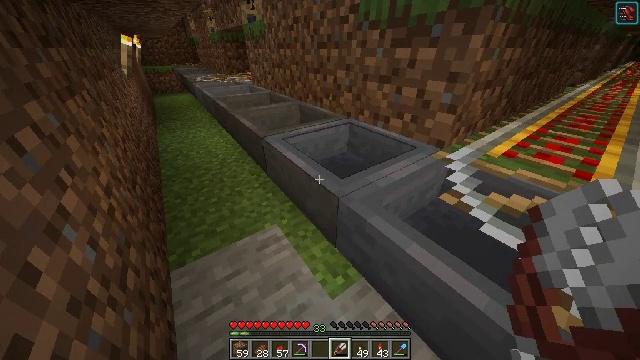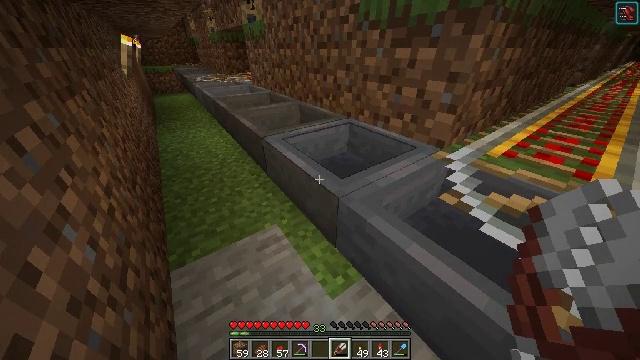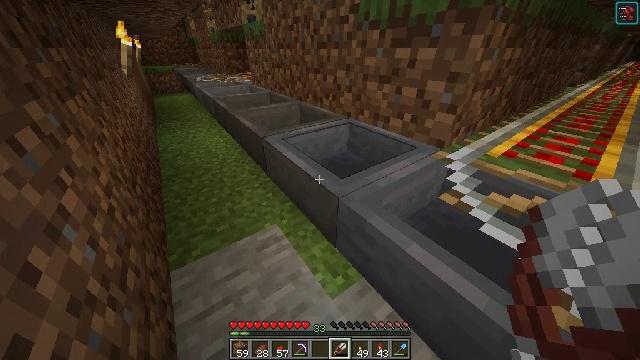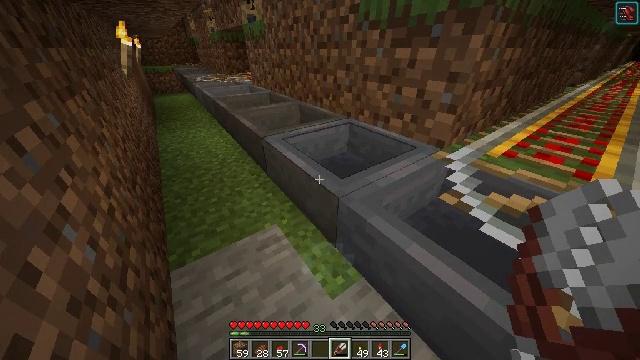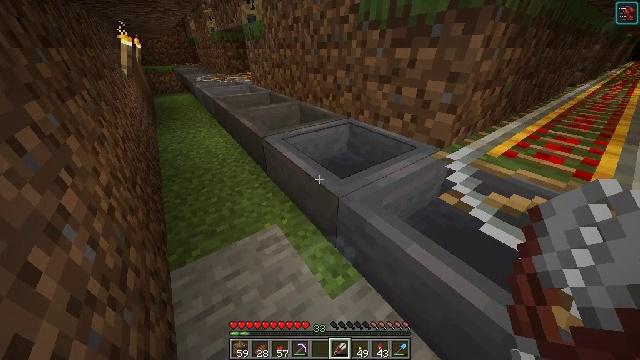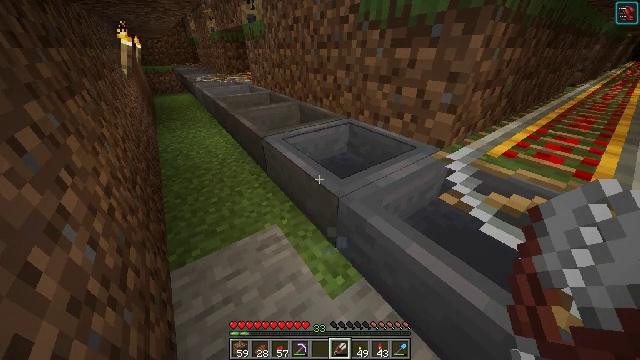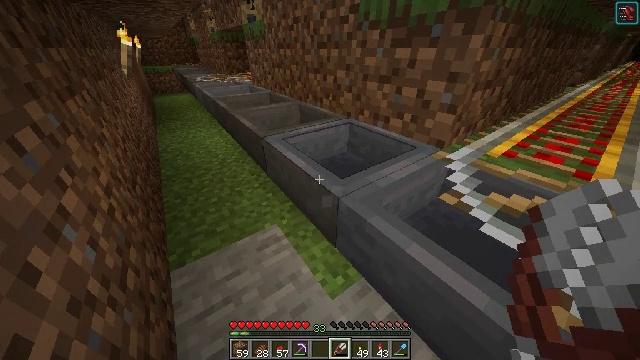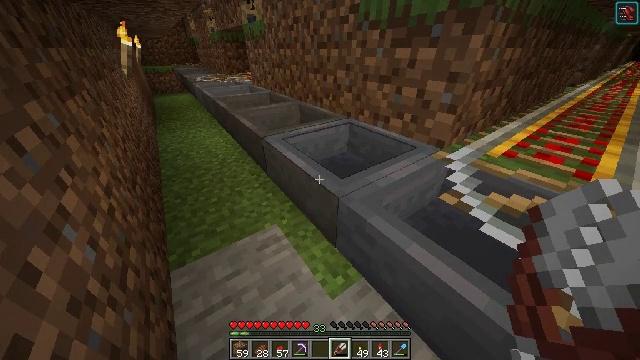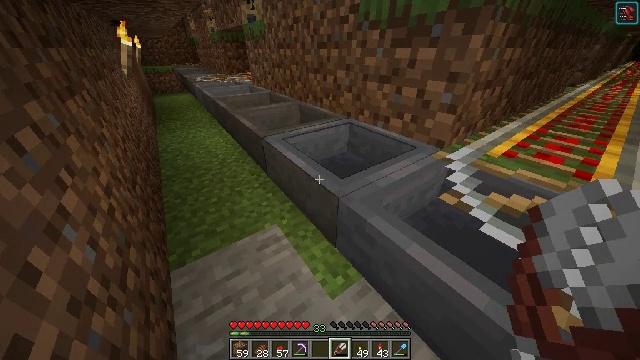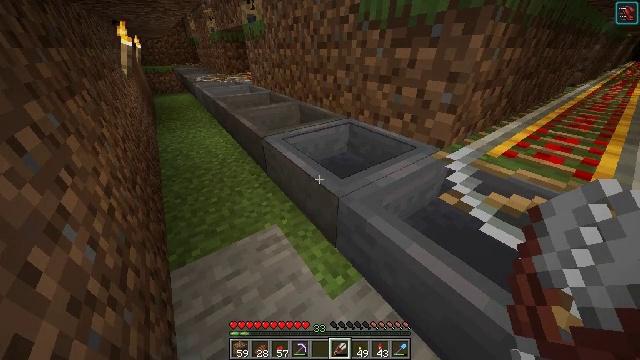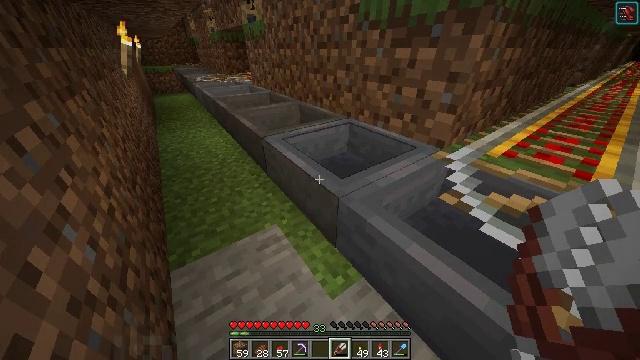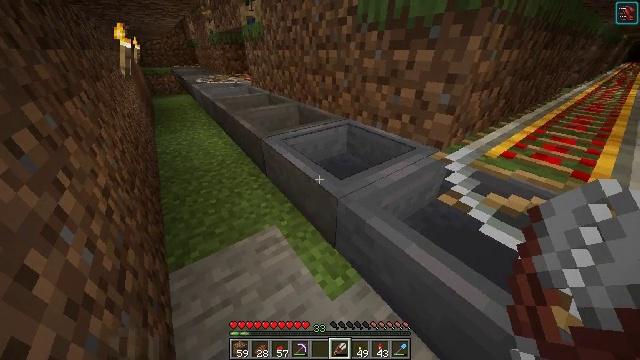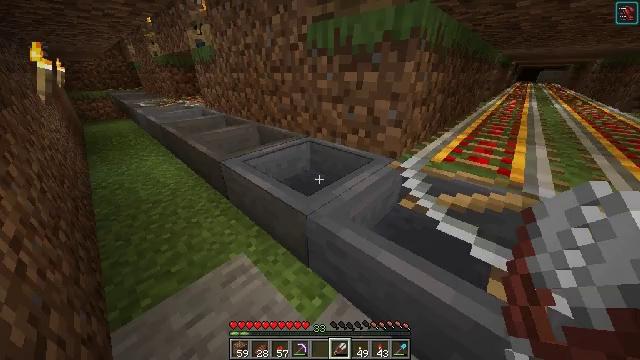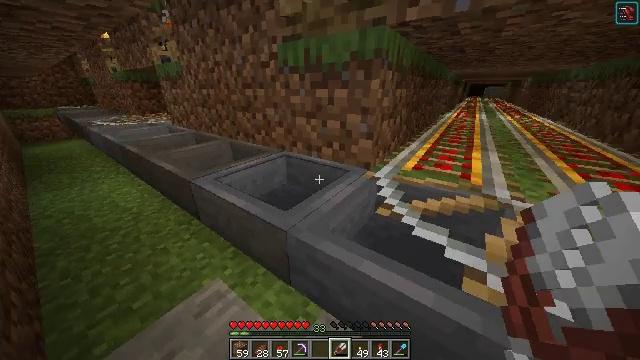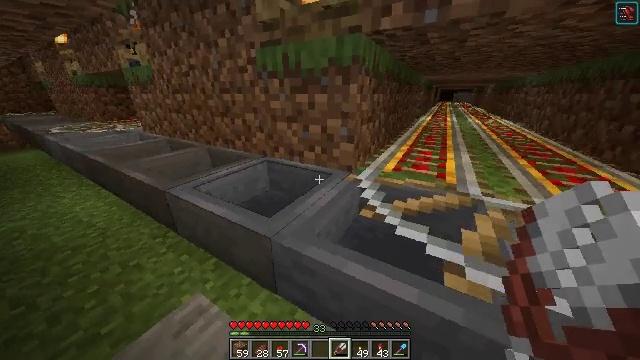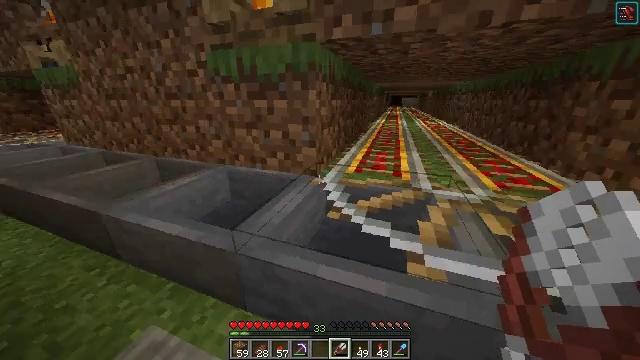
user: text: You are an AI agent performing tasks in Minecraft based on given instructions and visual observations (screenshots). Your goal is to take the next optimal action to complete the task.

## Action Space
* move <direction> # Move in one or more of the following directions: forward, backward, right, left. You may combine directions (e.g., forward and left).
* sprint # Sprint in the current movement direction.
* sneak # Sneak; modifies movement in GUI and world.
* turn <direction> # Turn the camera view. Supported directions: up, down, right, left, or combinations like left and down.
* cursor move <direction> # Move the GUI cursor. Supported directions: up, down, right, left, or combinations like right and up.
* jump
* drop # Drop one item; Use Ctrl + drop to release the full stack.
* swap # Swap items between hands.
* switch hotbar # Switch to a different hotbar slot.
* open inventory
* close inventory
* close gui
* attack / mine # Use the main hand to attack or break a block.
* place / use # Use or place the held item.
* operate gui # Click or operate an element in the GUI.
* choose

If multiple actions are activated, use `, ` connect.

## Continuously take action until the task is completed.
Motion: motion action
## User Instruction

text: Combine honeycombs to craft the honeycomb block.
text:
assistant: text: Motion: no_op
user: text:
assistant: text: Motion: no_op
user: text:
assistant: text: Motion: no_op
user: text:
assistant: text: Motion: no_op
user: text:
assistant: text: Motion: no_op
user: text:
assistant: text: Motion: no_op
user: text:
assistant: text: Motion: no_op
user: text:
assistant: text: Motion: no_op
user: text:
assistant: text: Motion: no_op
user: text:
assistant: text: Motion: no_op
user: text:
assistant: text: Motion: no_op
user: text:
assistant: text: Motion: turn right and up
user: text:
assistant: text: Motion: turn right and up
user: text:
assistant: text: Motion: turn right and up
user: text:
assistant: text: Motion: turn right and up
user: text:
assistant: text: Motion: turn right
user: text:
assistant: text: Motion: turn right
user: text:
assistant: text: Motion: no_op
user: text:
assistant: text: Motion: no_op
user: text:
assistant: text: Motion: no_op
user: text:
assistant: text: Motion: no_op
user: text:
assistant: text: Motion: no_op
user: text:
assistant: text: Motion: no_op
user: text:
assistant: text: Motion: no_op
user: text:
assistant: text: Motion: no_op
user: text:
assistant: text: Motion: no_op
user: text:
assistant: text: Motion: no_op
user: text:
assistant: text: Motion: move right
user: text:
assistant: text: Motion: move right
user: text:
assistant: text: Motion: move right